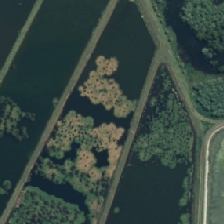
Land cover: lake_pond